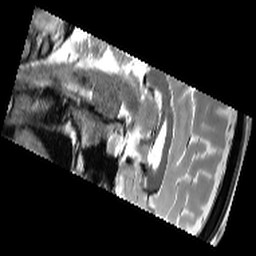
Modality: T2w
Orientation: sagittal
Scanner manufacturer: siemens
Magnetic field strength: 3 T
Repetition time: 9.86 s
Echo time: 0.05 s